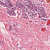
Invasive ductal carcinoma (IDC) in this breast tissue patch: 0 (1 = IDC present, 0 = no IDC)